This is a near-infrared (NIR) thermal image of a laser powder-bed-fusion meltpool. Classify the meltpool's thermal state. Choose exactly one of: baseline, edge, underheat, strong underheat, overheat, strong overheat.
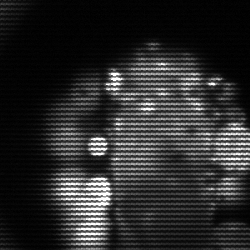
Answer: strong underheat